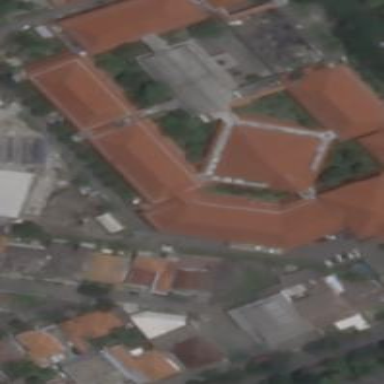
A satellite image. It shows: Hospital building.